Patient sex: M
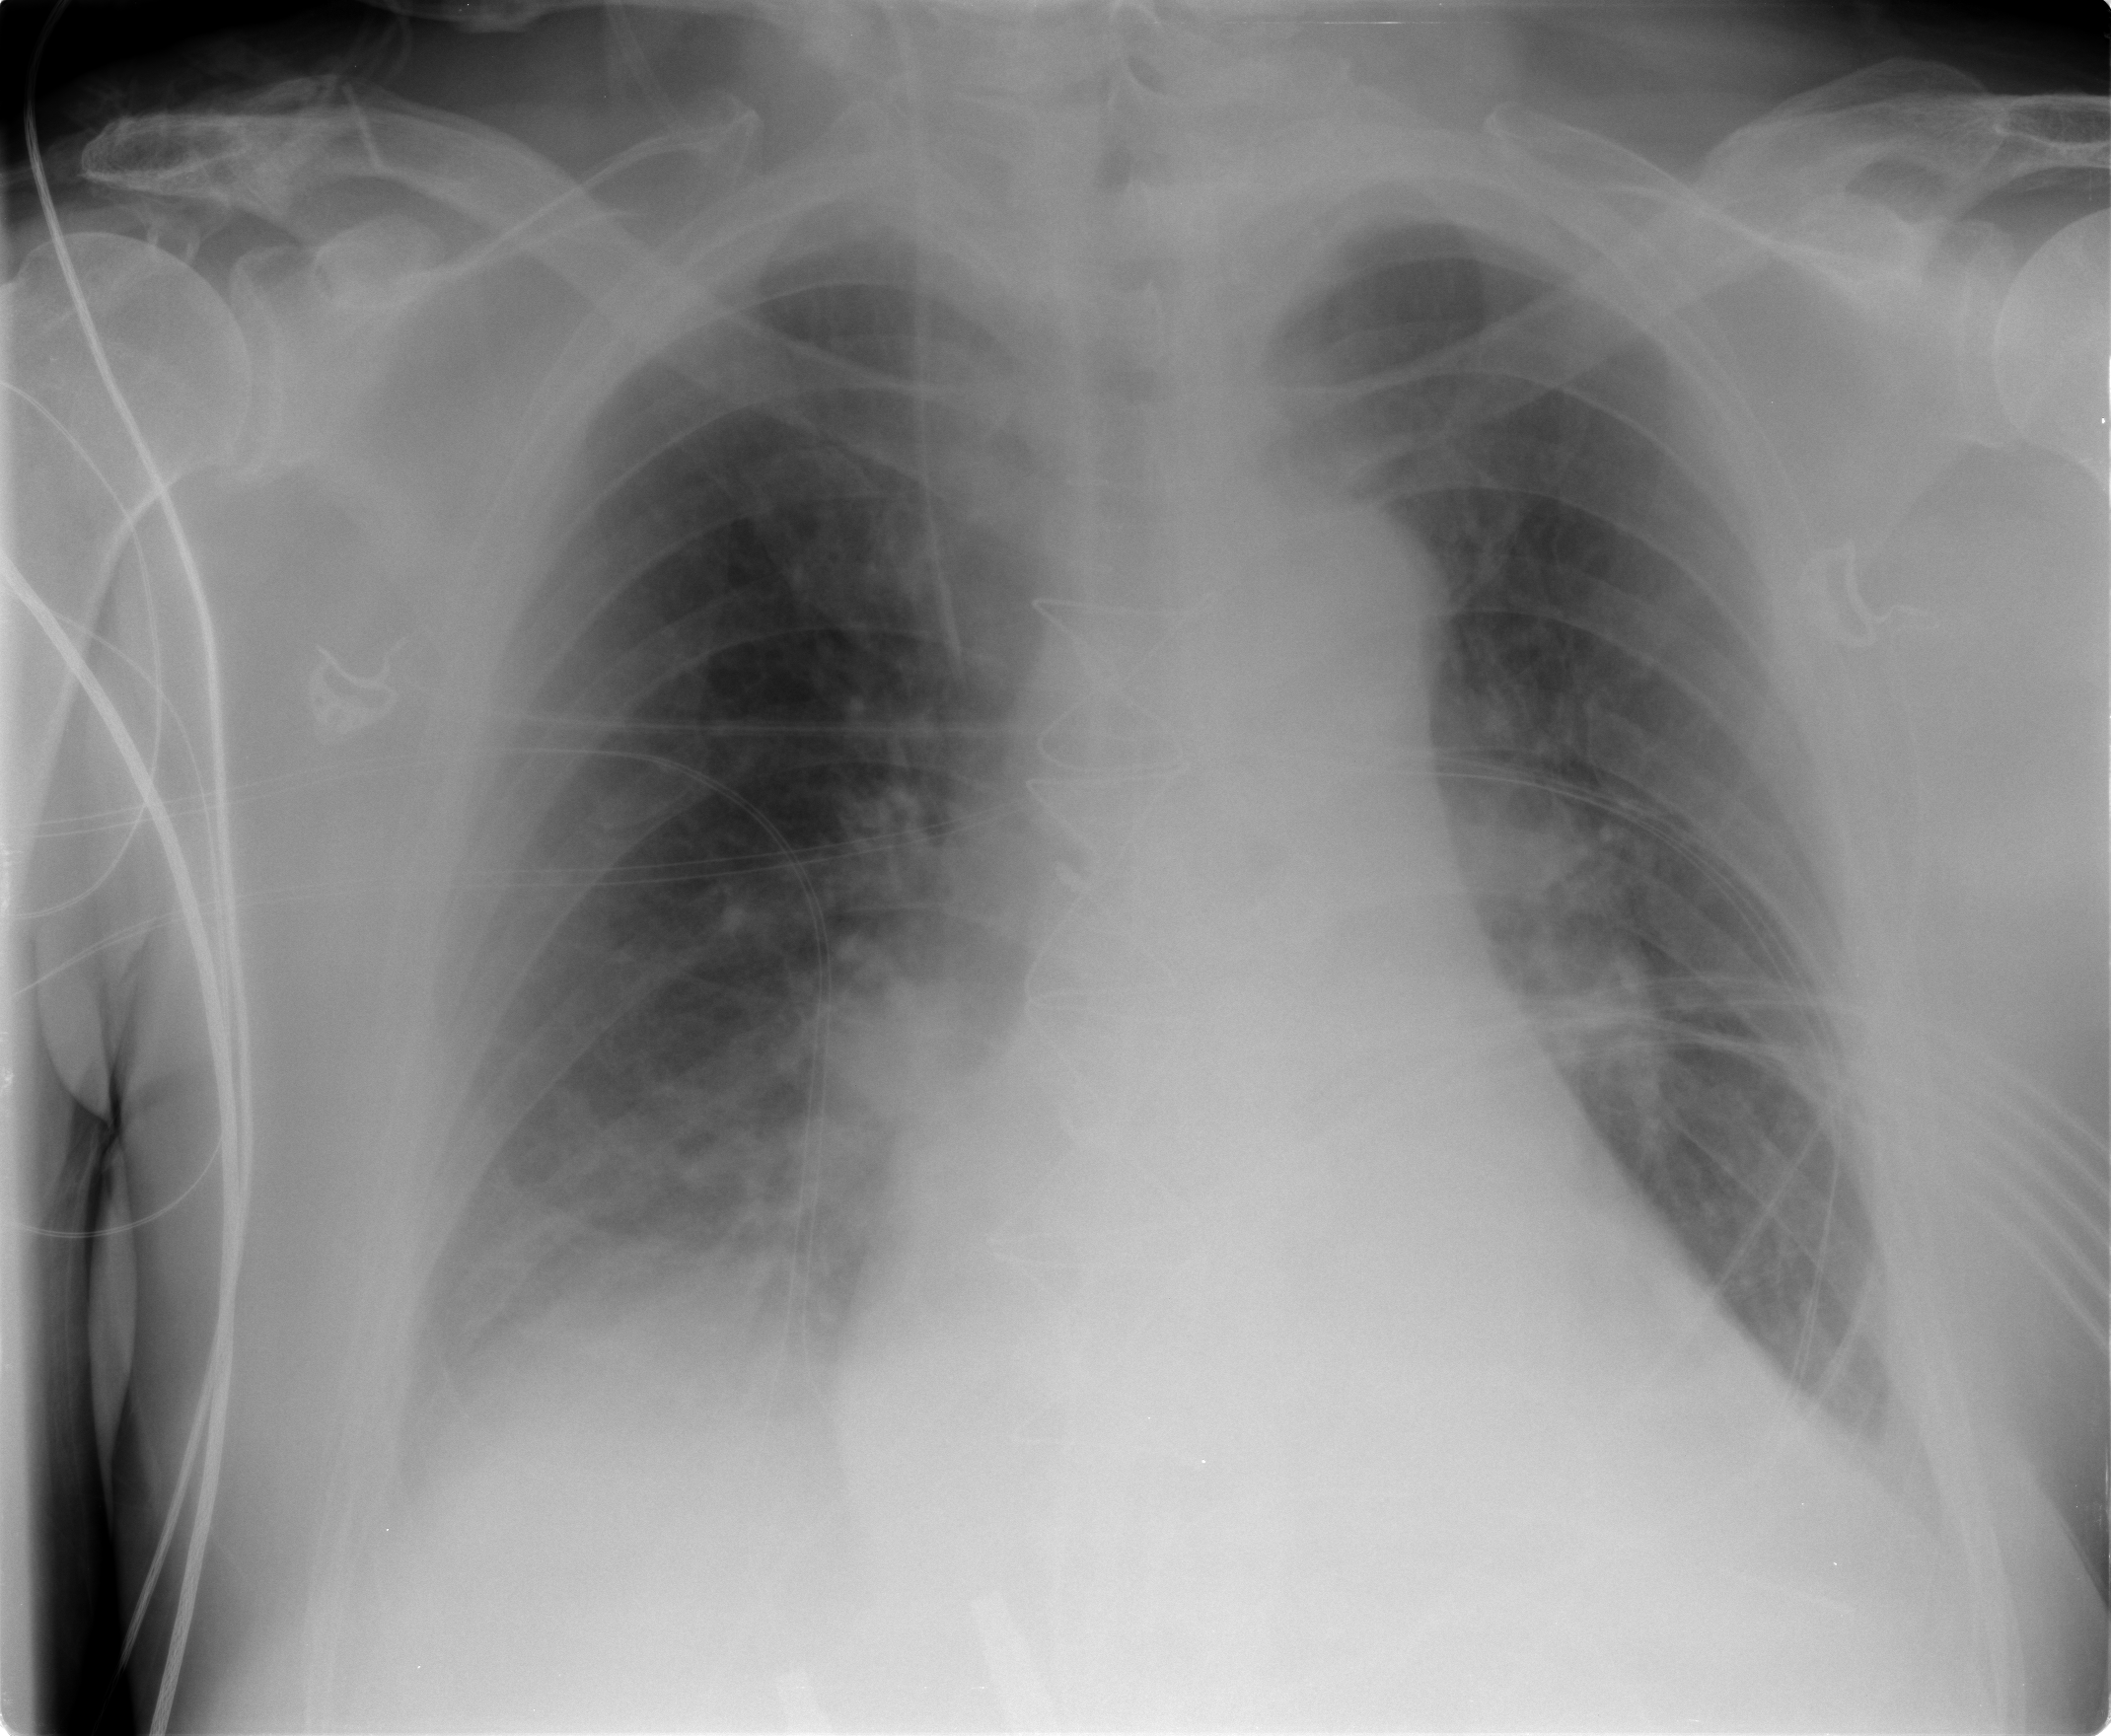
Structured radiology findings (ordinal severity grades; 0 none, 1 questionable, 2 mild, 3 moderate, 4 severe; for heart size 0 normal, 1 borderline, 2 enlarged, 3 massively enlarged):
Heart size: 2
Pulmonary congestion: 2
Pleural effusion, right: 2
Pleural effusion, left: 1
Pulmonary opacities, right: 0
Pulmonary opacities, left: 0
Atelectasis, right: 2
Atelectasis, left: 2